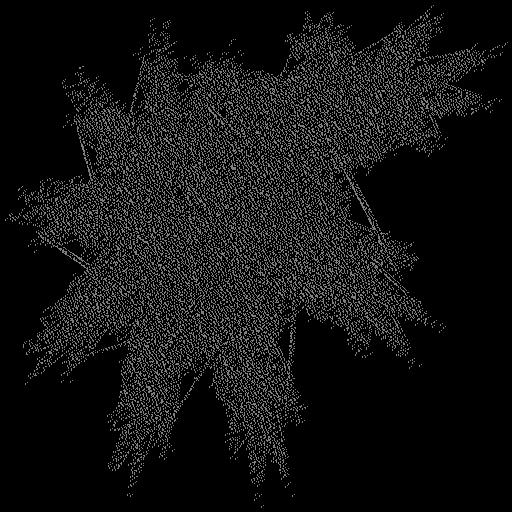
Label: involucre